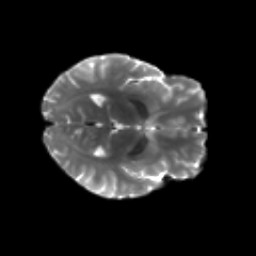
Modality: T2w
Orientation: axial
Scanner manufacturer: siemens
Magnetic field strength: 3 T
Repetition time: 4.16 s
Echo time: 0.0806 s